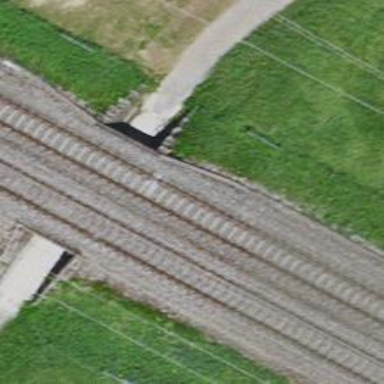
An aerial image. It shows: Track with grade2 surface type and tunnel.